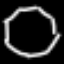
Label: octagon